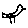
Label: bird